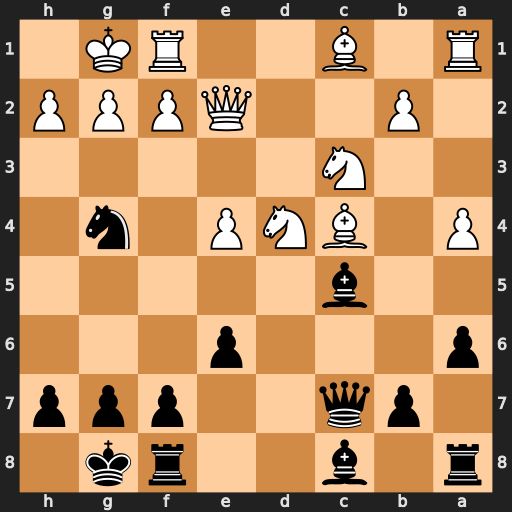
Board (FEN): r1b2rk1/1pq2ppp/p3p3/2b5/P1BNP1n1/2N5/1P2QPPP/R1B2RK1
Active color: b
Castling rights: -
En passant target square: -
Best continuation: Qxh2#